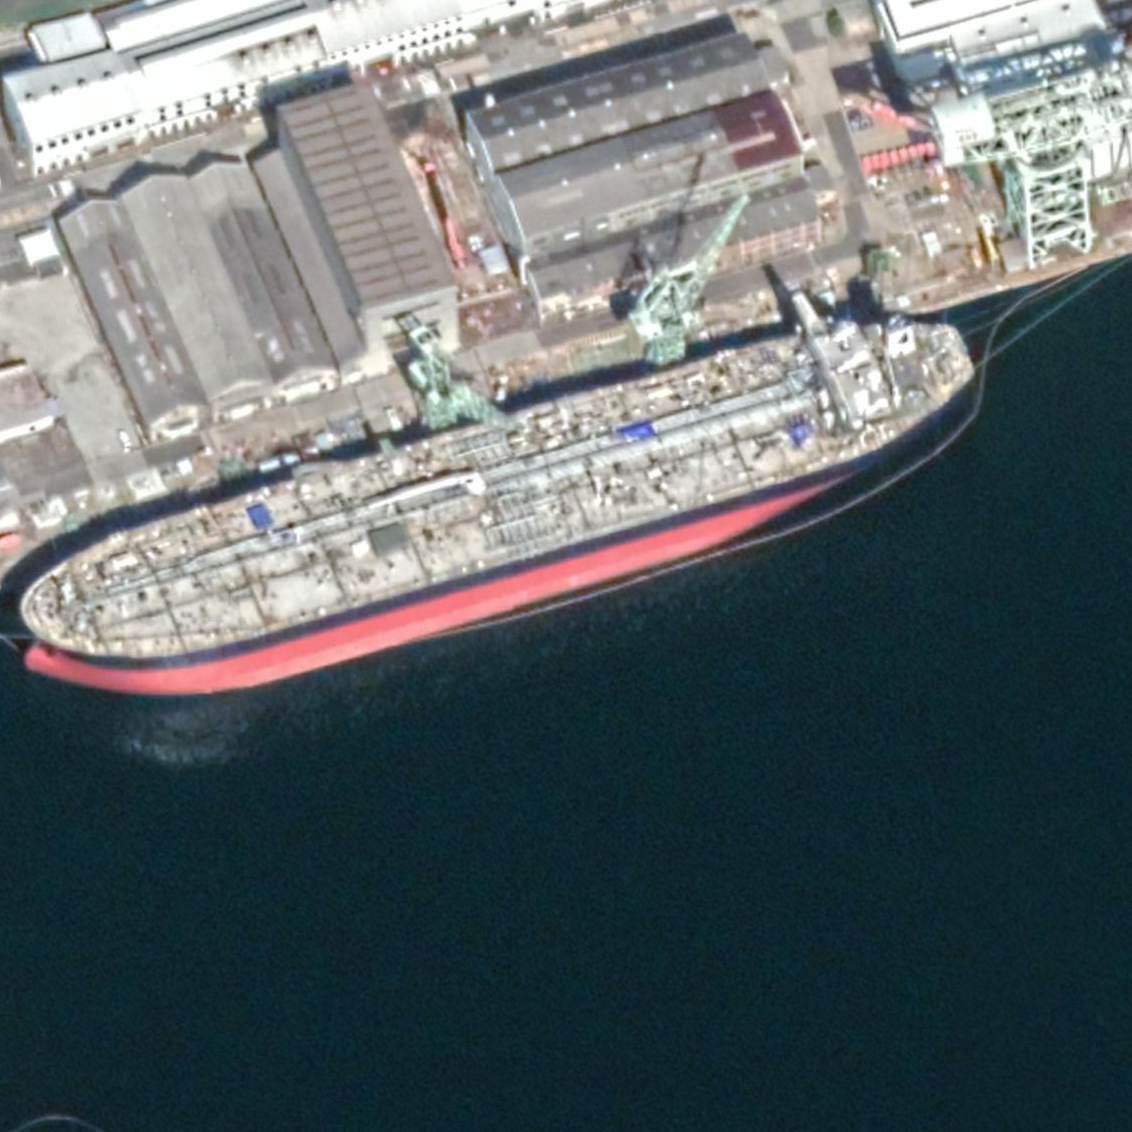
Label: Tank_ship